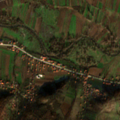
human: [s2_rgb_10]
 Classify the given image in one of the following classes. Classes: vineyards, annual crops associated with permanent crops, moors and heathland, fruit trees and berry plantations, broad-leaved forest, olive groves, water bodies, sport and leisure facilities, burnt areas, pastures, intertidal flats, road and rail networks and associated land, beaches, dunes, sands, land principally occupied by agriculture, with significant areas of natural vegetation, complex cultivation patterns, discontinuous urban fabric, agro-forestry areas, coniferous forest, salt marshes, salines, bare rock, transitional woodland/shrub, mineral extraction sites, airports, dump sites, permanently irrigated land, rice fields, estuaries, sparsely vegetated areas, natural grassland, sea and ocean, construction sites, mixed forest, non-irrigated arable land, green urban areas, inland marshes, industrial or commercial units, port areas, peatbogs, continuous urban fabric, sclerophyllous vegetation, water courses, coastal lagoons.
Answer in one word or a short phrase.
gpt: non-irrigated arable land, complex cultivation patterns, land principally occupied by agriculture, with significant areas of natural vegetation, broad-leaved forest